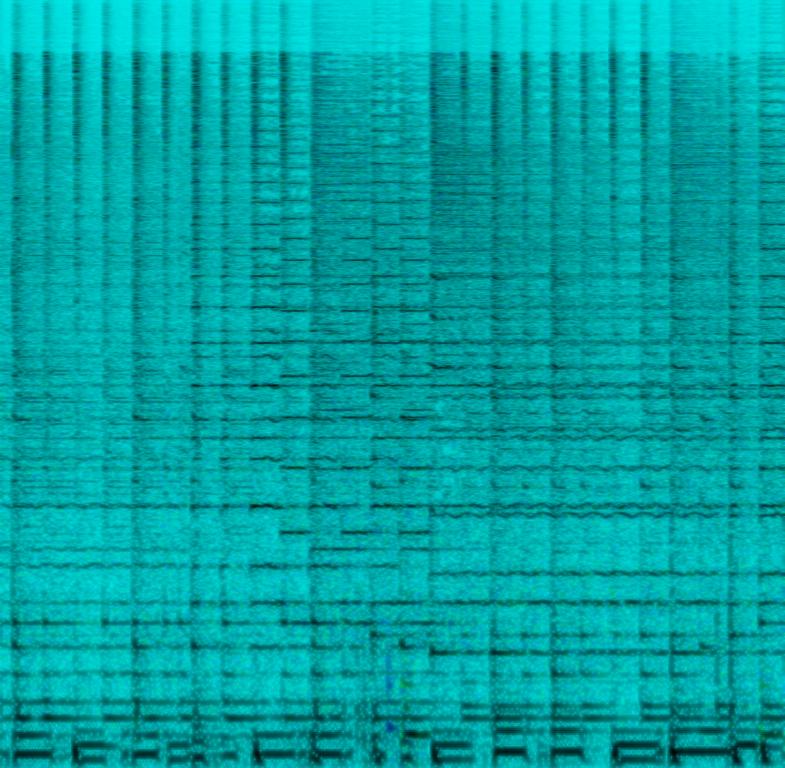
A marimba playing the main melody along with a little brass-section playing another melody along. The e-bass is playing along with the drums holding a country-like rhythm. This song may be playing at a park with little food trucks.